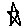
Label: star